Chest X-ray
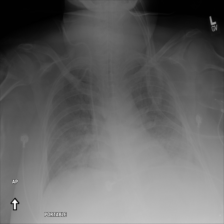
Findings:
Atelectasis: negative
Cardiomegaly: negative
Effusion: negative
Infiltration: positive
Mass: negative
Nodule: negative
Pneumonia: negative
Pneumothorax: negative
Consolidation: negative
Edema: negative
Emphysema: negative
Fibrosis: negative
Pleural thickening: negative
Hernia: negative